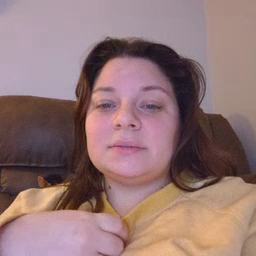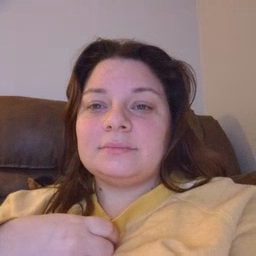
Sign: fast